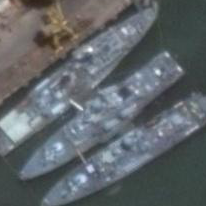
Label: combat